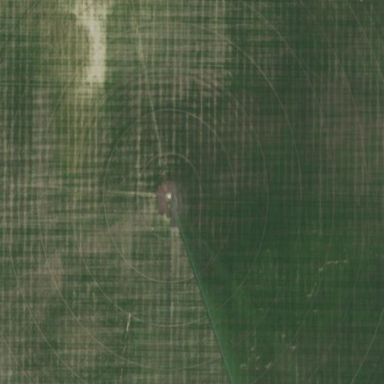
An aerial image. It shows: Farmland with pivot irrigation system.